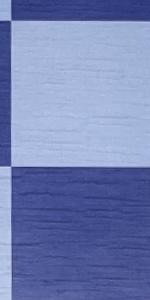
Label: Empty